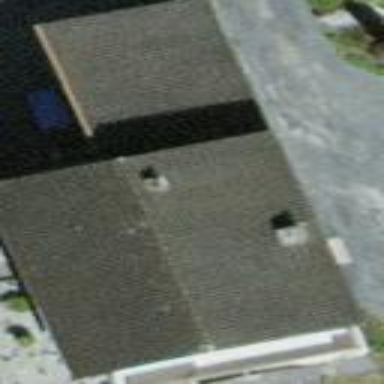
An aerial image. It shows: Detached building.